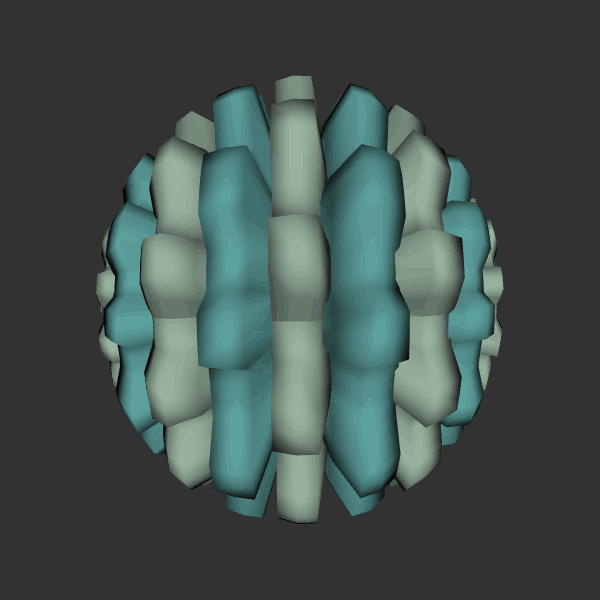
Background: dark